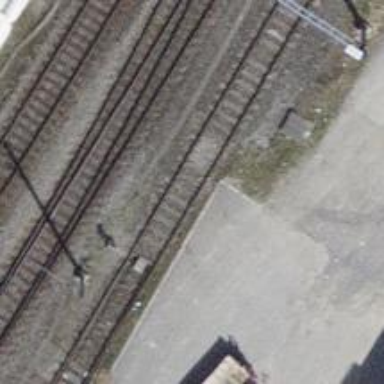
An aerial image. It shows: Railway switch.